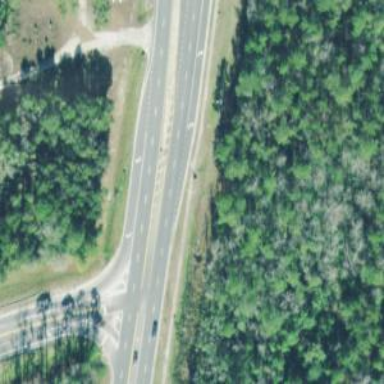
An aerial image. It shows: Trunk highway.